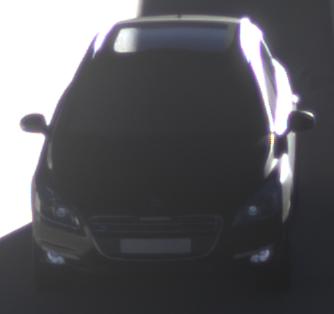
Make: Peugeot
Model: 508 SW 120 VTi
Detailed model: 508 (I) SW
Model produced from: 2011/03
Model produced until: 2014/05
Doors: 5
Color: black
Road condition: dry road
Daytime: sunrise or sunset
Contrast: high contrast